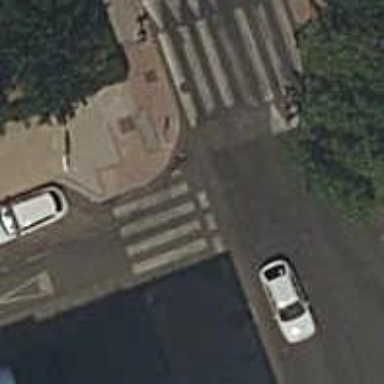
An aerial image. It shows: Zebra crossing on the road.